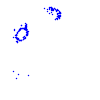
Particle: kaon